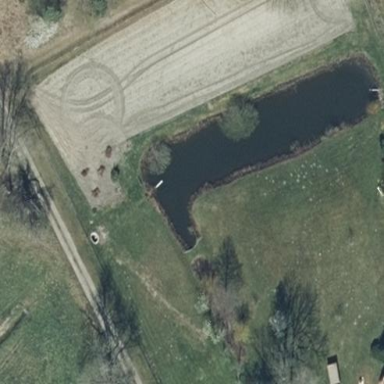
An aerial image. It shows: Pond surrounded by natural water.